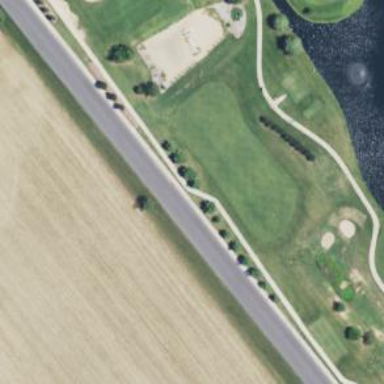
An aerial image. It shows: Golf hole.